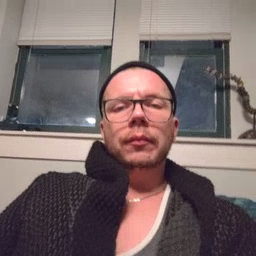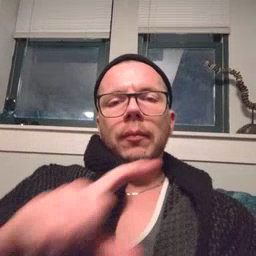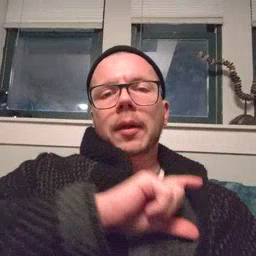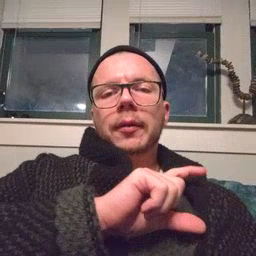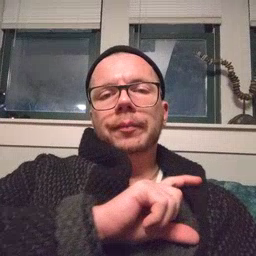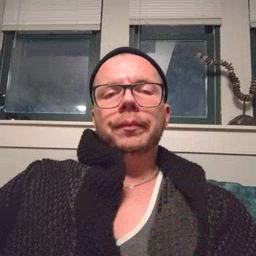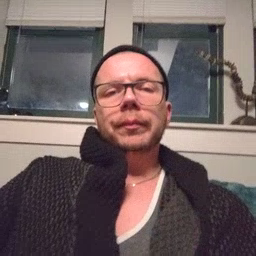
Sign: police